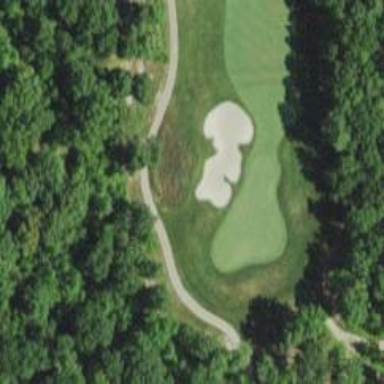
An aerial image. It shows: Golf hole.